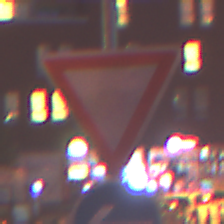
Verkehrszeichen: VorfahrtGewaehren
Zusatzzeichen unten: VorgeschriebeneFahrtrichtungHierLinks
Umgebung: Outdoor, Urban
Tageszeit: Night
Wetter: PartlyCloudy
Licht: Artificial
Jahreszeit: NotSpecified
Kontrast: HighContrast